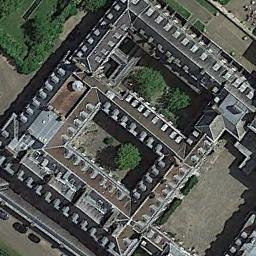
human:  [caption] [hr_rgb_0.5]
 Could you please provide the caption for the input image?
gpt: The dark gray palace has three courtyards and some trees are in the courtyards of the palace .

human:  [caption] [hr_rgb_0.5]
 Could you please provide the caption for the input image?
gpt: There are several trees near the palace .

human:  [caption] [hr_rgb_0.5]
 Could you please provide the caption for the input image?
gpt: There are some green trees beside the palace .

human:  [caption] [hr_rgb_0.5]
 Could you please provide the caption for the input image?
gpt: One side of the palace is the road and the other side is lush woods .

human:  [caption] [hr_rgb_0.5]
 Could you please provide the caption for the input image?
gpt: The palace is on the open place next to some trees .